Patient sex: F
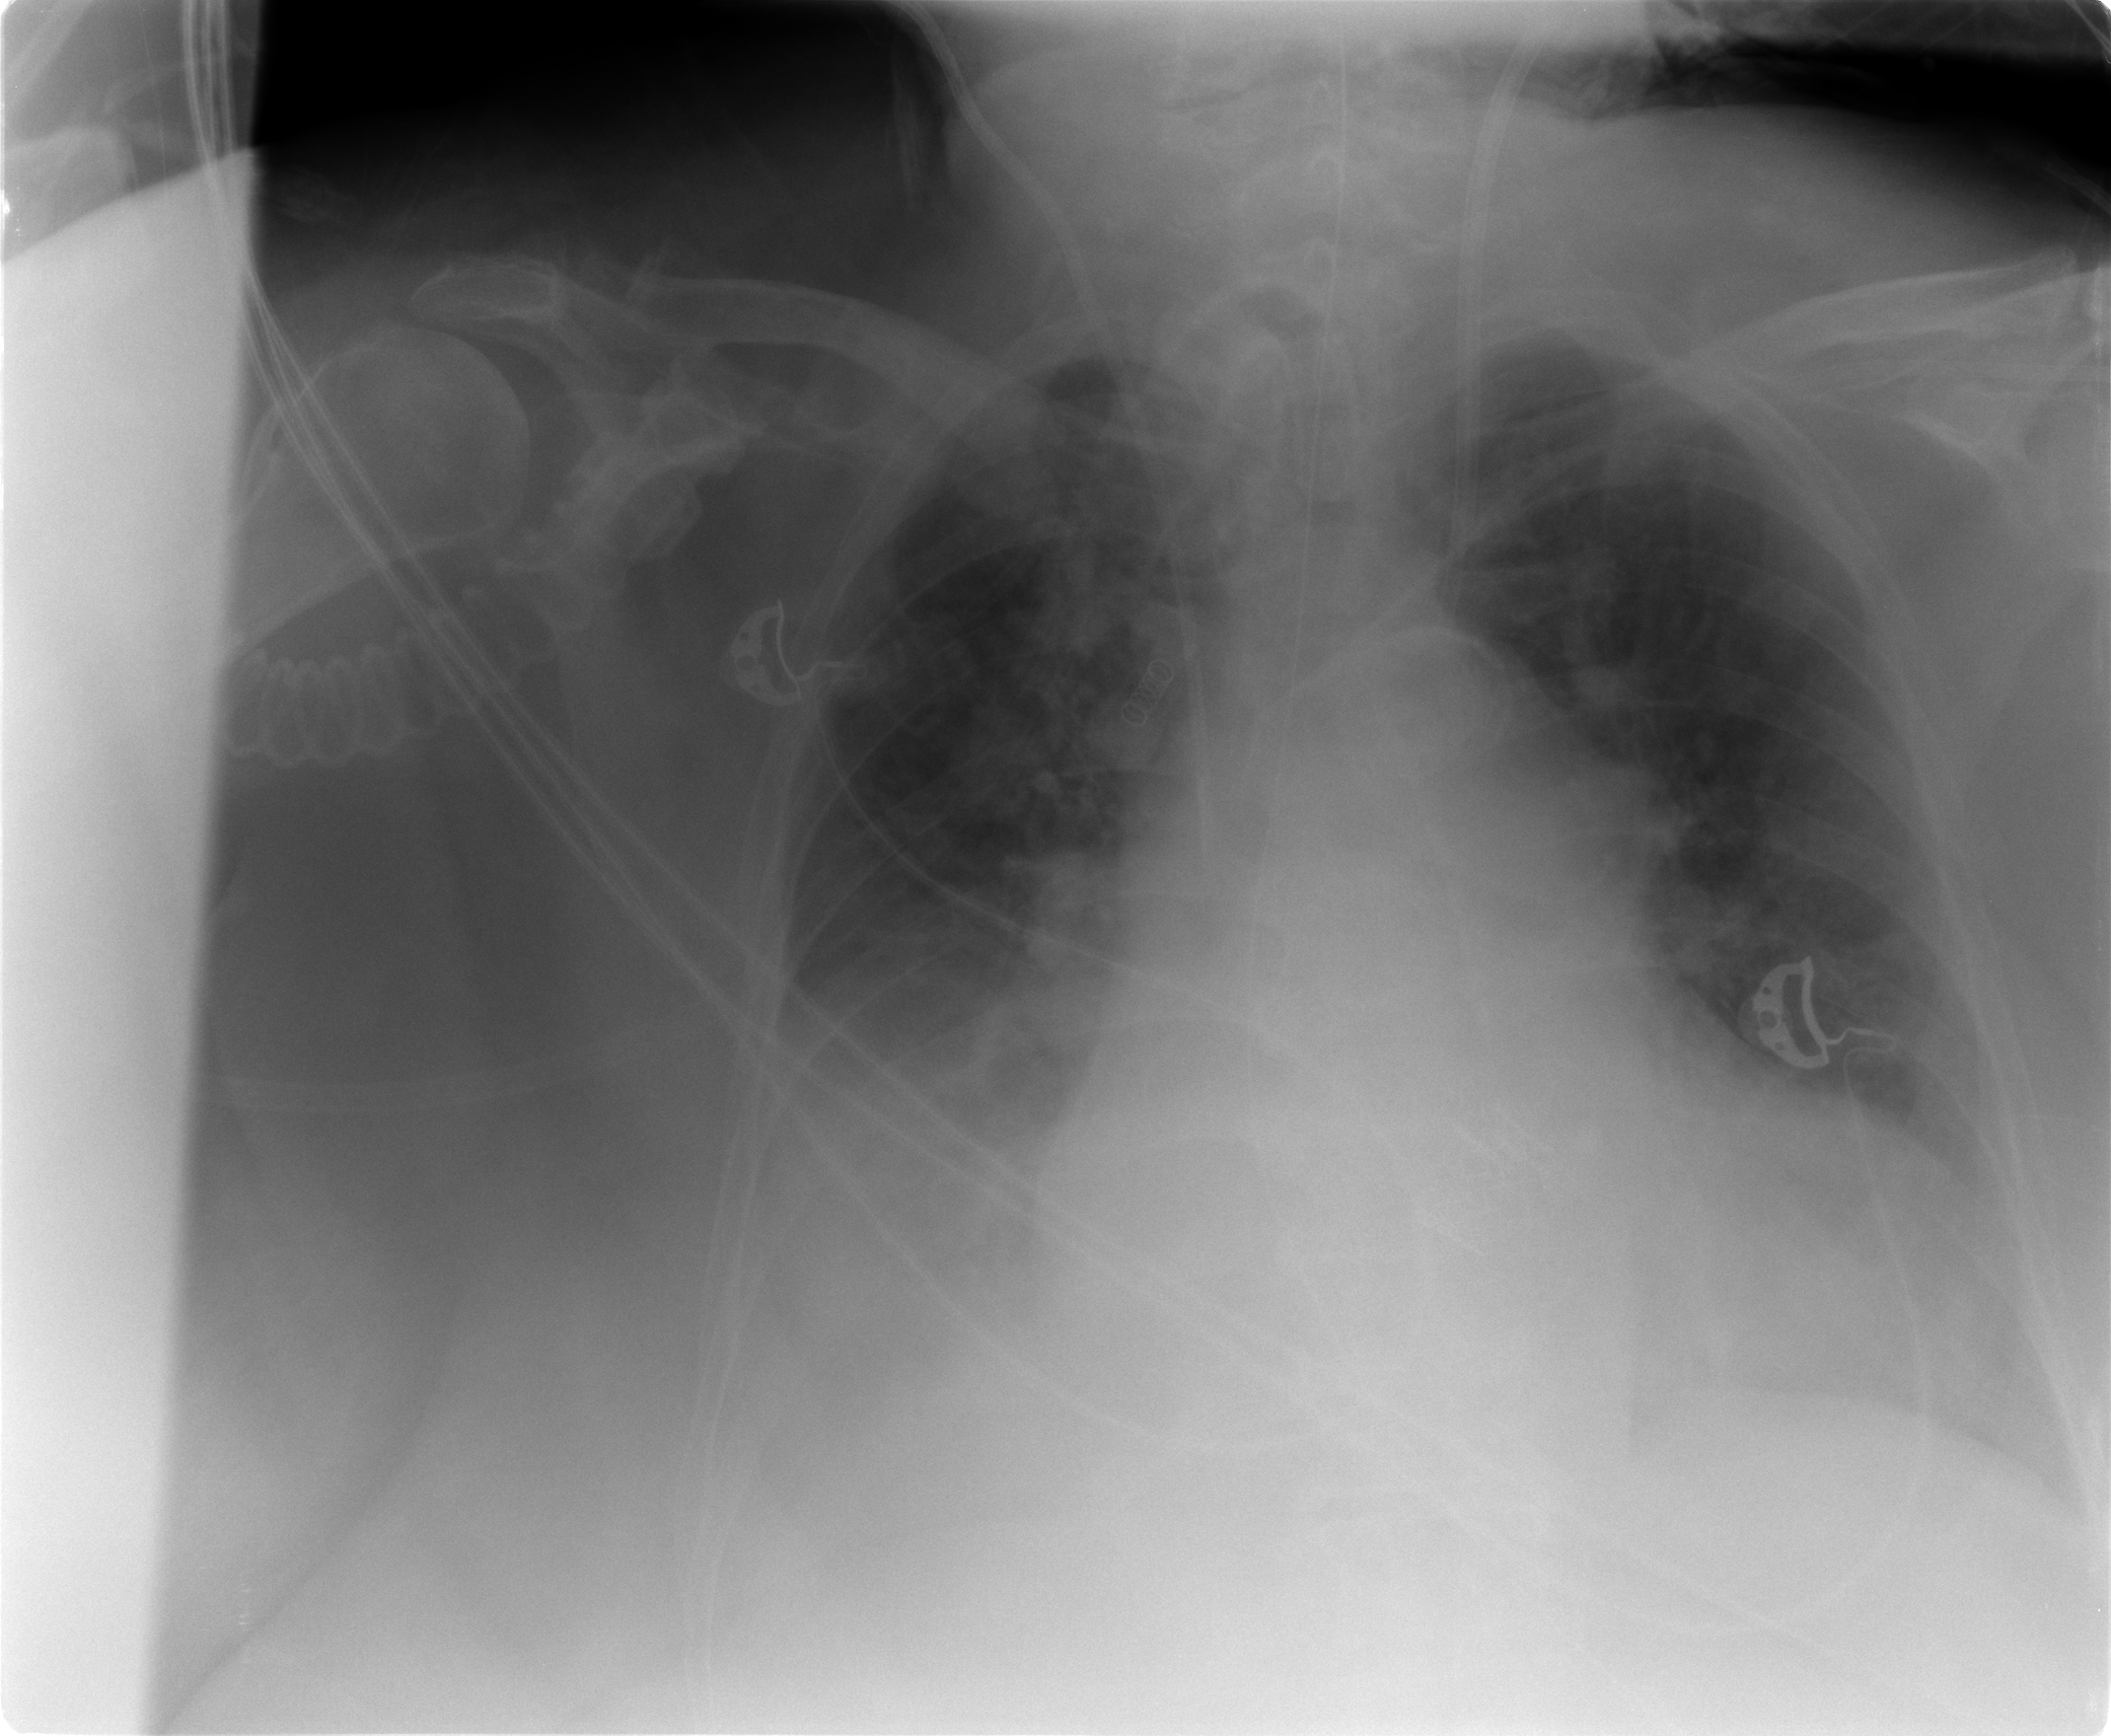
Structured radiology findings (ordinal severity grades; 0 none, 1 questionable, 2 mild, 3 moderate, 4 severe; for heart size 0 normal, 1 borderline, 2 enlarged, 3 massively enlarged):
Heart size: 2
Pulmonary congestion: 3
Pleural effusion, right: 3
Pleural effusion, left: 1
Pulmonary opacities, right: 2
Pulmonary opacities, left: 2
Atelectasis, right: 3
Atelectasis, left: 2